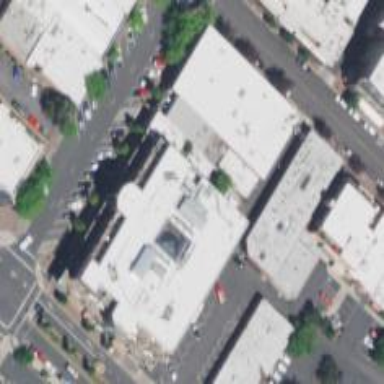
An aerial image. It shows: Cinema.